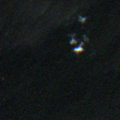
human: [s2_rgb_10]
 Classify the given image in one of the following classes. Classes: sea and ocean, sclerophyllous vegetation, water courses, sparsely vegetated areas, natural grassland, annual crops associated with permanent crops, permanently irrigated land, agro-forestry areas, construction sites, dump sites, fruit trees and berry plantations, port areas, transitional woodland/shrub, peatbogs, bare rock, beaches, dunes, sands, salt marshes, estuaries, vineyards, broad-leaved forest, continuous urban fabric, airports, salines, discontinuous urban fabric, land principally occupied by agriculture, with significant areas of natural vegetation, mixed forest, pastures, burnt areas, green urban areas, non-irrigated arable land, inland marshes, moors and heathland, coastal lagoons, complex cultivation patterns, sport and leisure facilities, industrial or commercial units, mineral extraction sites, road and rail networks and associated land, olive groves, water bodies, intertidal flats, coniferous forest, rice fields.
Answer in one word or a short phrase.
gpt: water bodies